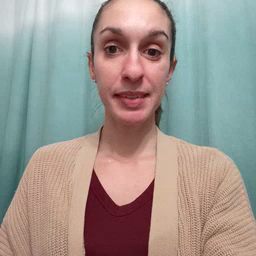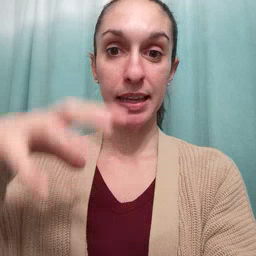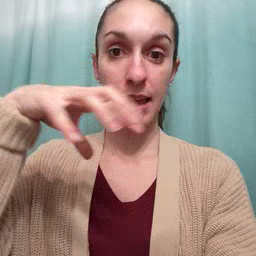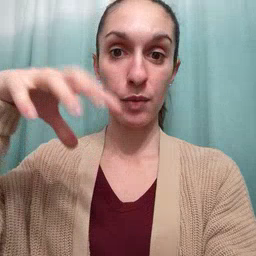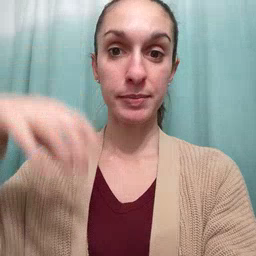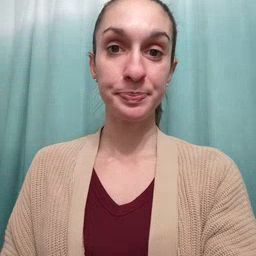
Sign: cloud